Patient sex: M
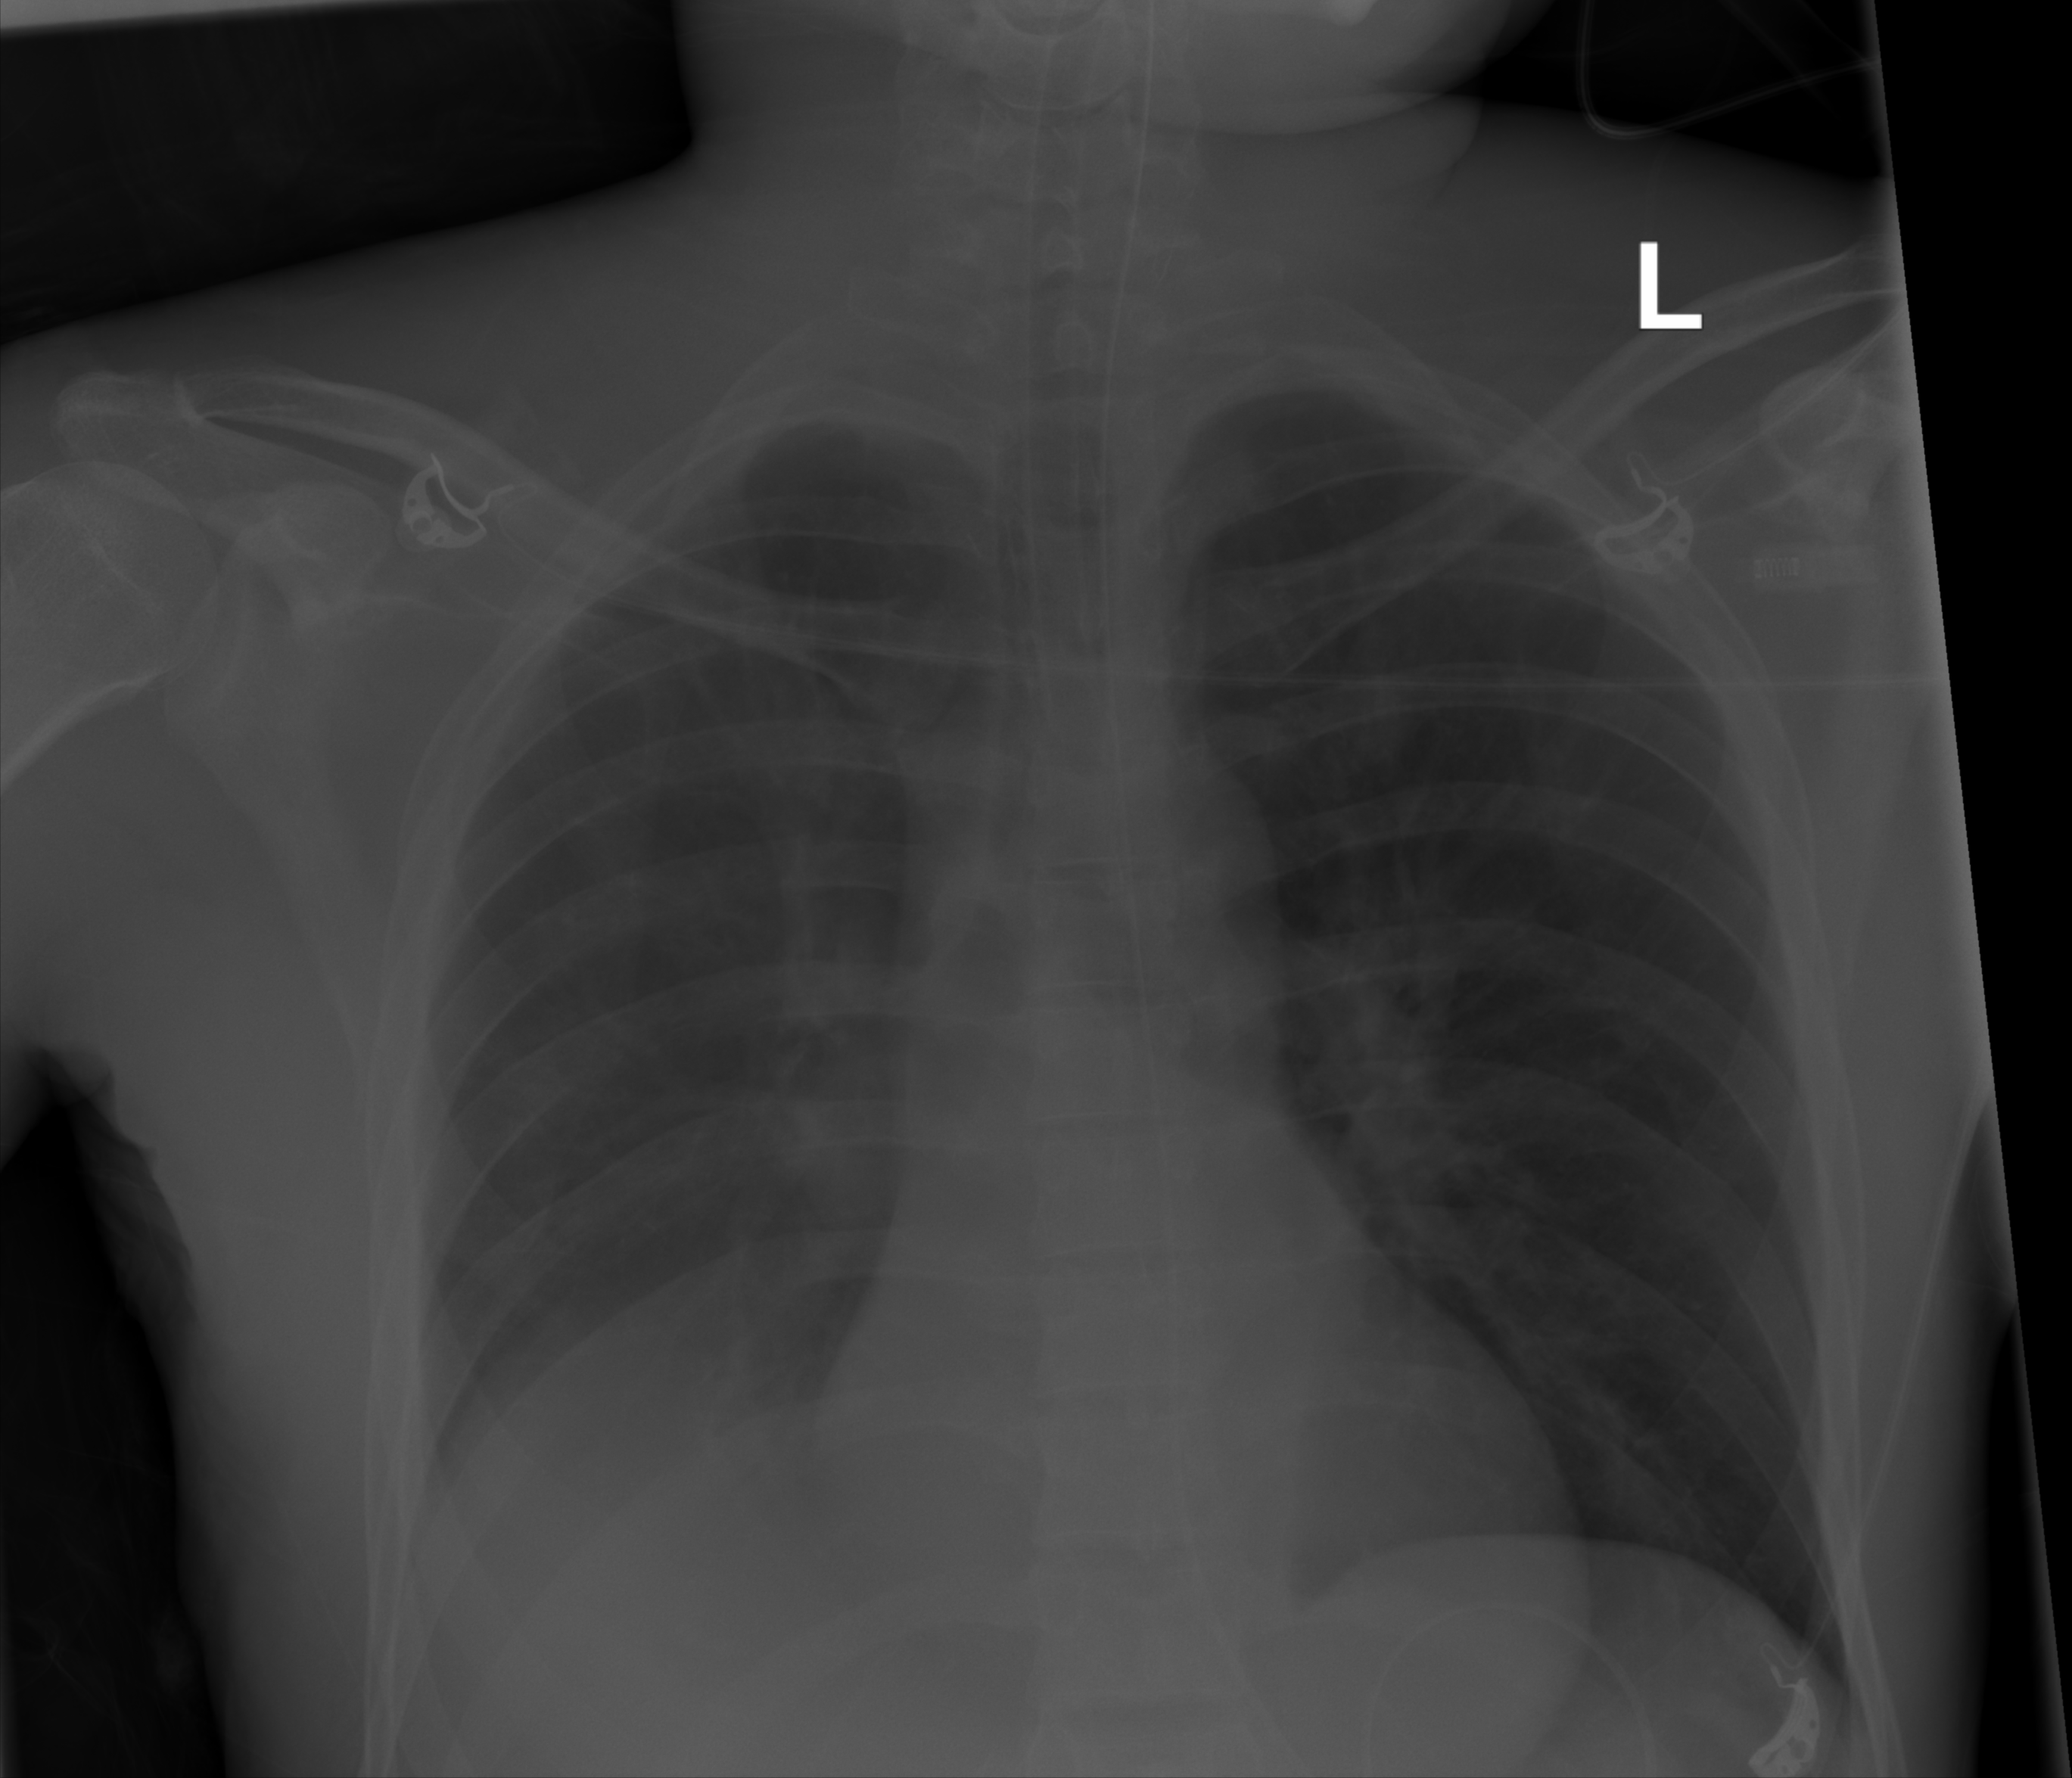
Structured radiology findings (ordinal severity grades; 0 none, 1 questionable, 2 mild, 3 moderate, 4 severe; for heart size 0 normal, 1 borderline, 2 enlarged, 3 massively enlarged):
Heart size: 0
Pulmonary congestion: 0
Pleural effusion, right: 2
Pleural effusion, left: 0
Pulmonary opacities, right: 2
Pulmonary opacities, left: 0
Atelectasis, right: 2
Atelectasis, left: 2